Aerial crown-view tile of a tropical tree (Barro Colorado Island, Panama), acquired 20240716:
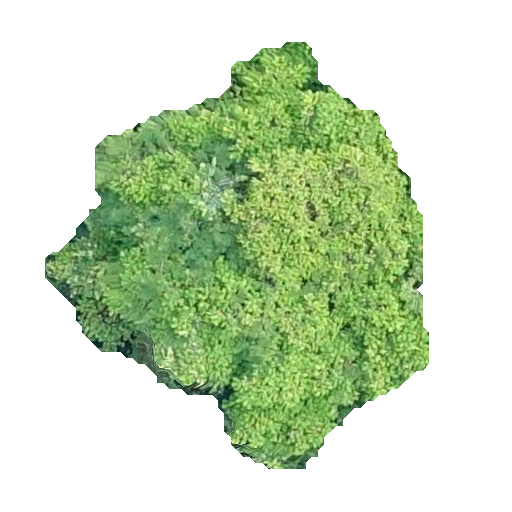
Species: Tachigali panamensis
GBIF accepted scientific name: Tachigali panamensis
Crown area: 160.753 m²